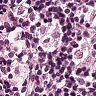
Metastatic tissue present: no